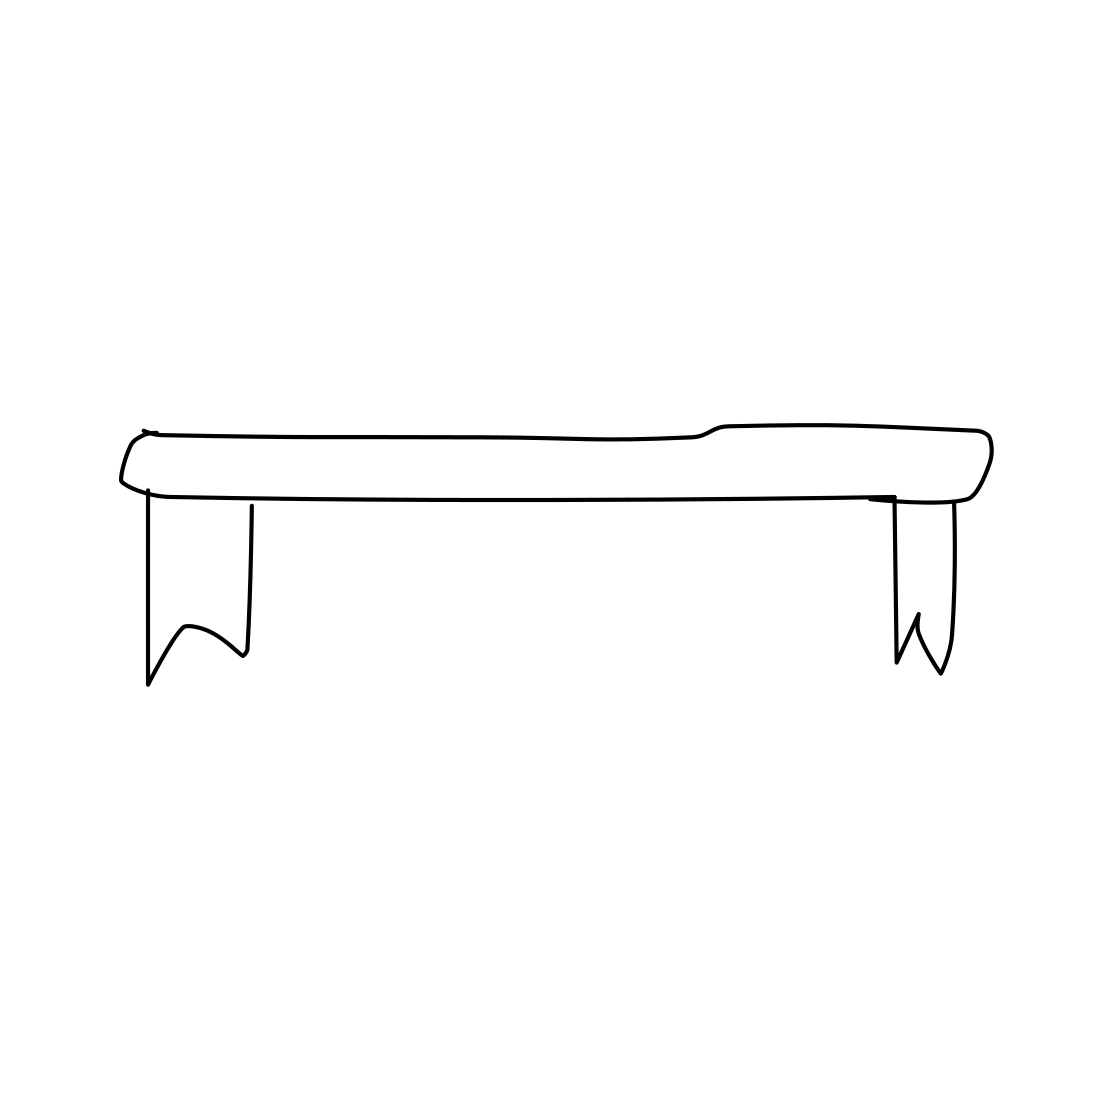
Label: bench